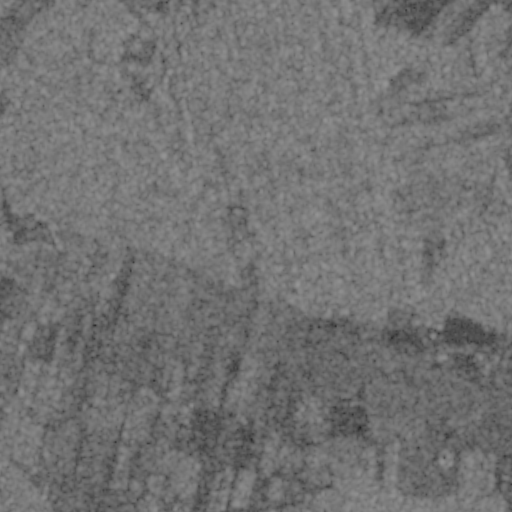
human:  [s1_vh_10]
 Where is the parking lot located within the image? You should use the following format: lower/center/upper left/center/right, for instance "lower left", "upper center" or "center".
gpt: The parking lot is located in the lower right of the image.
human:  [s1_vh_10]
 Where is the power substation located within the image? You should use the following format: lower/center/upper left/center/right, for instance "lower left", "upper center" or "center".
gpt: The power substation is located in the center left of the image.
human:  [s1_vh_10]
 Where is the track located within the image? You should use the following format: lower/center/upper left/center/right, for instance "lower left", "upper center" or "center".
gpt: There is no track in the image.

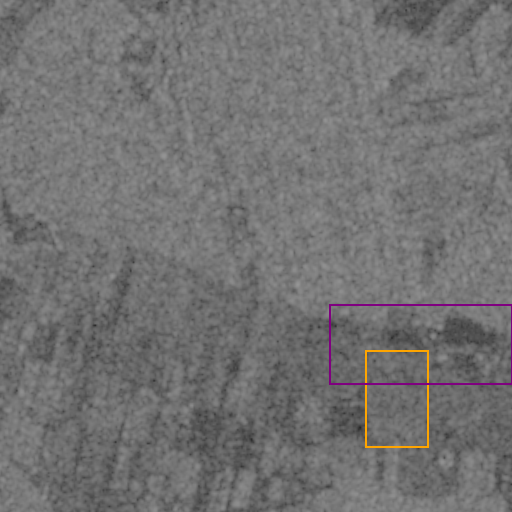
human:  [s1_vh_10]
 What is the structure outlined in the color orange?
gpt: The structure outlined in orange is a crop field.
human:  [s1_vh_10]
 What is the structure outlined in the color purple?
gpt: The structure outlined in purple is a quarry.
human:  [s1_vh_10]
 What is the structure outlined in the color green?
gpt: There is no green outline.